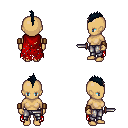
a pixel art fantasy rpg character, female body template, human, tanned skin, red tattered cape, metal pants, raven mohawk hairstyle, leather bracers, dagger, four views (front, back, left, right), 2x2 character sprite sheet, small pixel art, hard edges, no anti-aliasing